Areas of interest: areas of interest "China Energy Conservation Jiaxing Industrial Park Phase I"
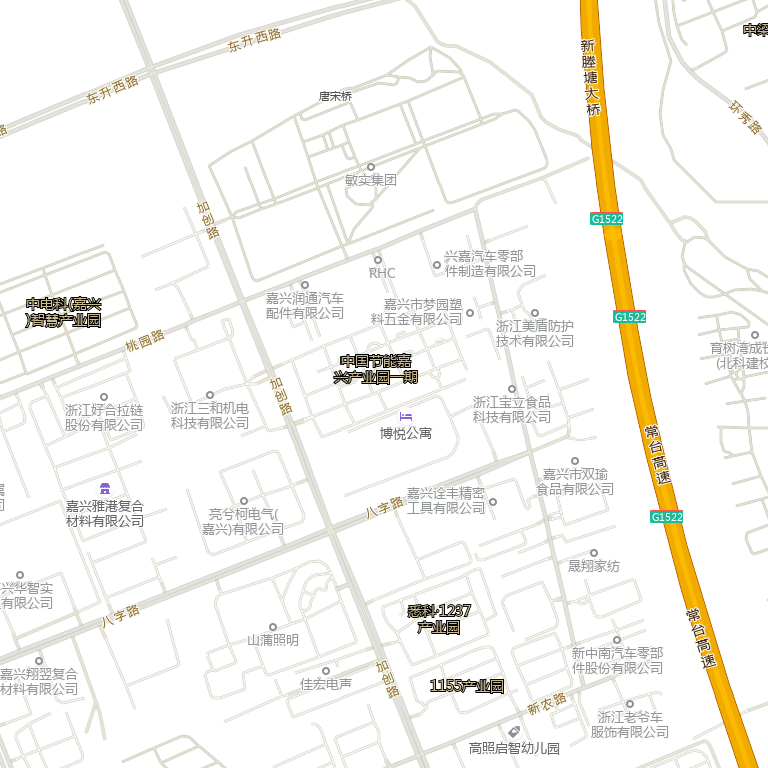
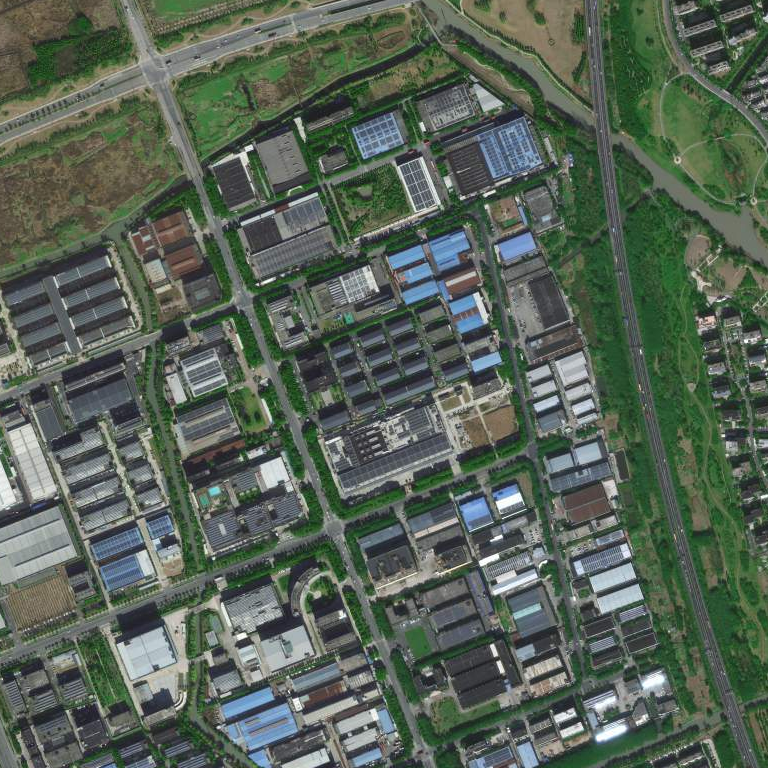